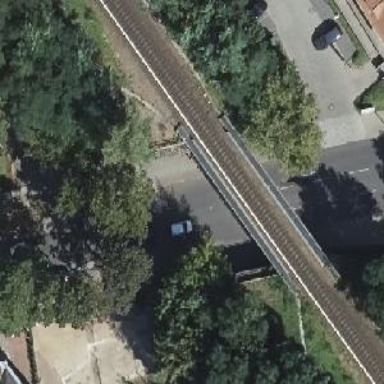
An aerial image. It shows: Historic light rail bridge with electrified railway.